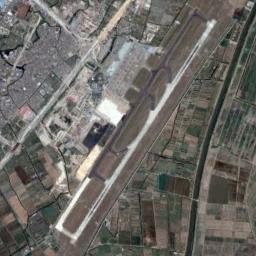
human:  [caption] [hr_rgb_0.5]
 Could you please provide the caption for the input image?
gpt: An airport is between farmland and many buildings .

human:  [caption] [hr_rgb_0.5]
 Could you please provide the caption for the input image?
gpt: An airport with two parallel runways and an open area on the farmland and dense residential areas beside .

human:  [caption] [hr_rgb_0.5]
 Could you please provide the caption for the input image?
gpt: The airport is bordered by a large lawn .

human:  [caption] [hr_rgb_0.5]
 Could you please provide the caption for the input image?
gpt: A complex airport with many runways and buildings in the middle of large farmland and residential areas .

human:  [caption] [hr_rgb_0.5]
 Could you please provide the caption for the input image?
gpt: The road is straight and long at the airport .